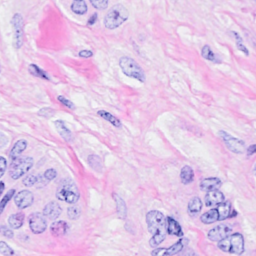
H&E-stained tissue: Breast